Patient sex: M
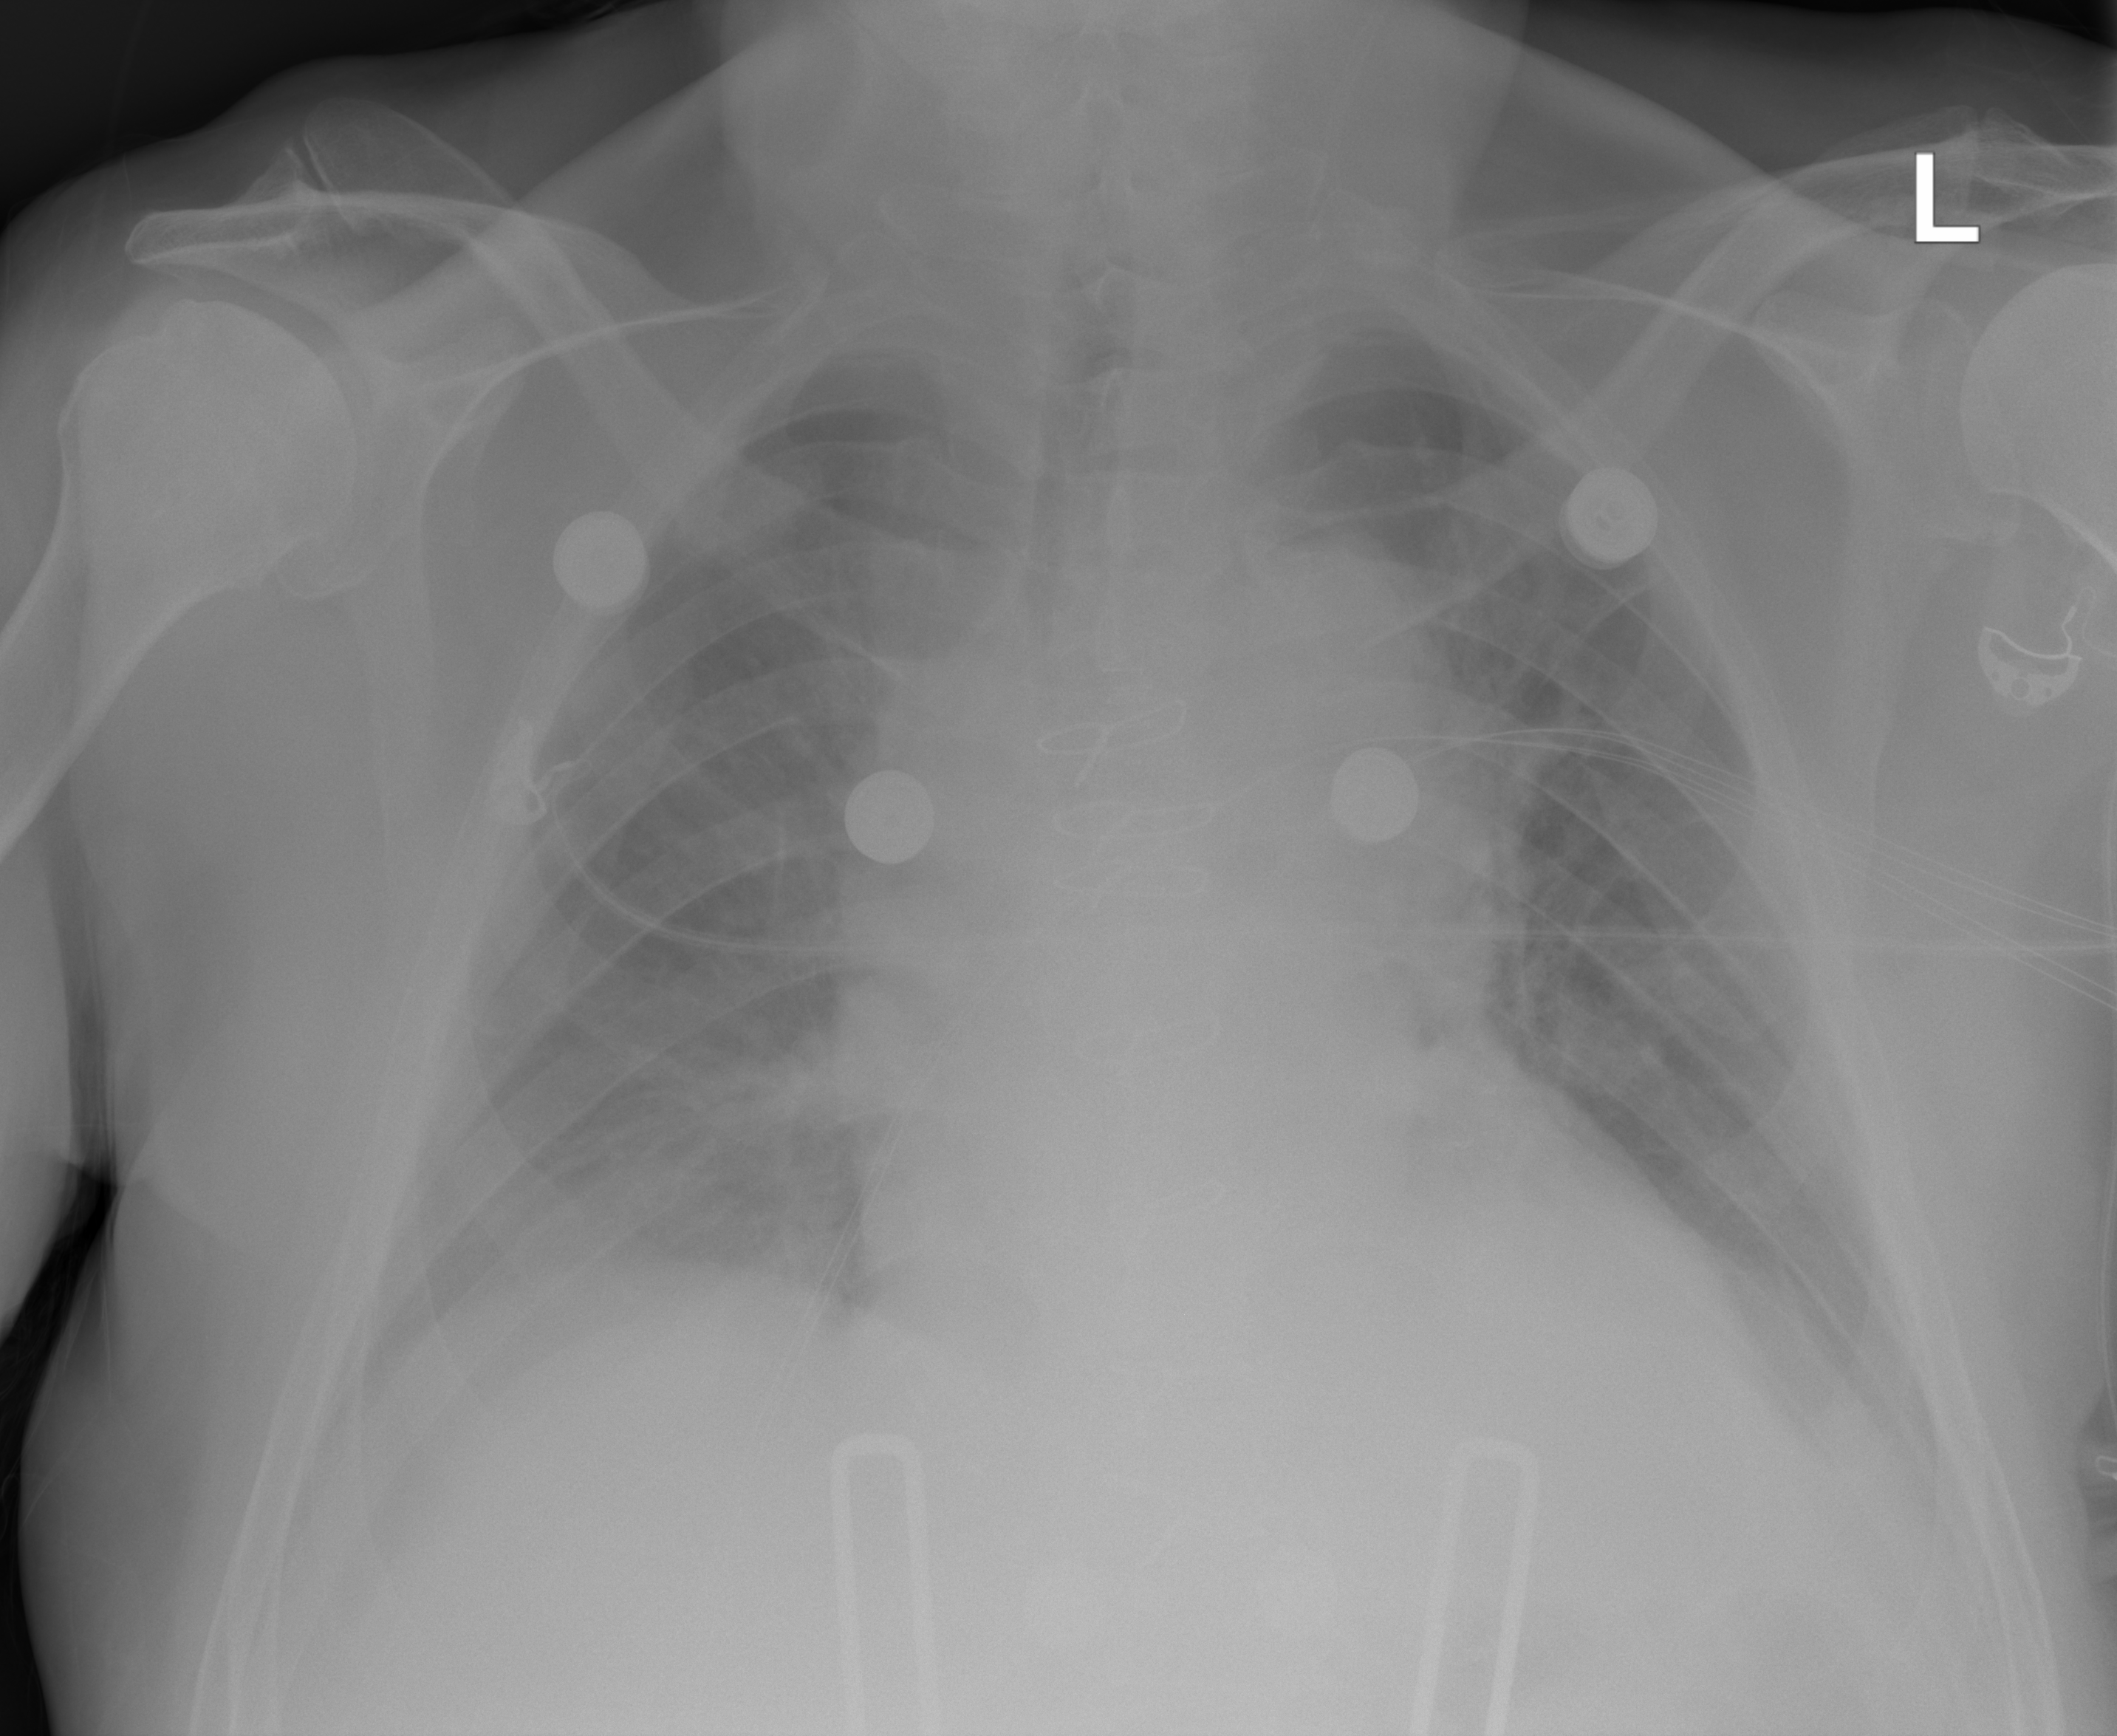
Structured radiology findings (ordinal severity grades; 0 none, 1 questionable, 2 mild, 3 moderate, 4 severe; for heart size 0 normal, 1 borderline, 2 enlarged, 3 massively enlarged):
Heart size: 2
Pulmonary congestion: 2
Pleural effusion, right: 2
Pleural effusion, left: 2
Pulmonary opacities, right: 0
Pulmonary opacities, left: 0
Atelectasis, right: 2
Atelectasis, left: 2